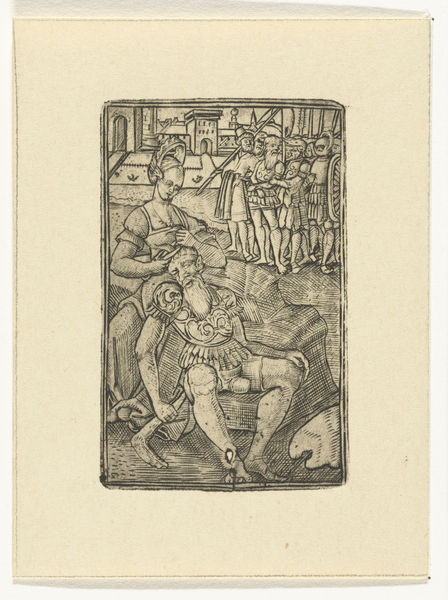
Titel: Simson en Delila
Standort: Amsterdam
Institution: Rijksmuseum
Schlagwörter: mann, menschen, frau, zeichnung, haare, schild, burg, ritter, rüstung, schneiden, samson